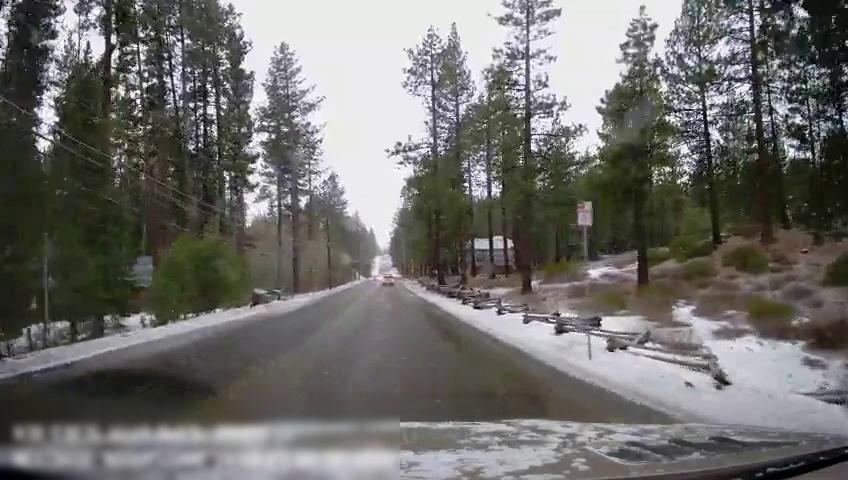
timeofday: Day
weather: Snowy
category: Drivable Space